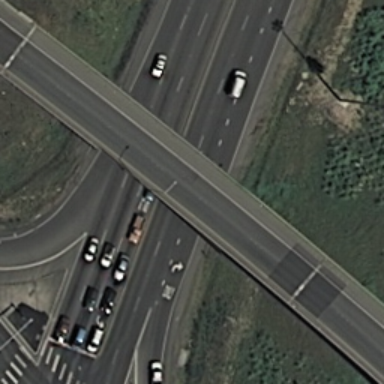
An overpass with a road go across another roads diagonally .